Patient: sex F, age 68
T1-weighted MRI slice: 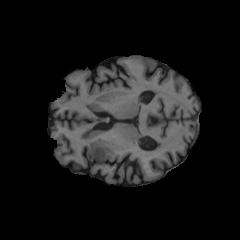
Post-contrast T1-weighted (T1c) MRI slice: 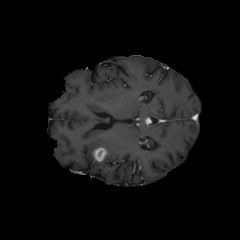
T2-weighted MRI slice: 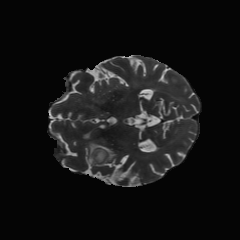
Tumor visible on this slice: yes
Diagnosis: Glioblastoma, IDH-wildtype
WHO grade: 4